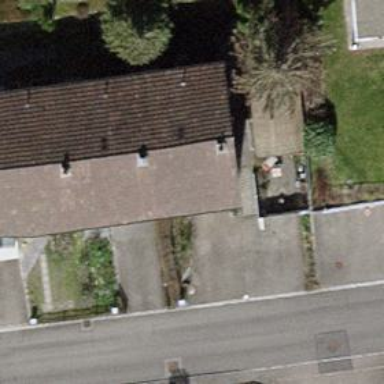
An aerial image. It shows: Semi-detached house.